Question: Can CSS be used to make a left and right edges of a content container look like this image? I have been trying to figure out a way to do this without using an image, if that is possible.

Here is jsFiddle that I have been working on. The CSS for the "top" class never gets applied. The CSS for the "bottom" class seems to work ok though.
<URL>
HTML:
'''
<div class="drop-shadow top bottom">
Content here.
</div>
'''
CSS:
'''
.drop-shadow {
/** Create container. Box-shadow here is to color the inside of the container **/
position:relative;
width:50%;
background: none repeat scroll 0 0 #FFFFFF;
box-shadow: 0 1px 4px rgba(0, 0, 0, 0.3), 0 0 40px rgba(0, 0, 0, 0.1) inset;
padding:3em;
margin: 2em 20px 4em;
text-align:center
}
.top:before,
.top:after {
/** Generate pseudo-elements ('before' and 'after') and push them behind the container box. Position pseudo-elements ('before', and 'after') and give them dimensions **/
content:"";
position:absolute;
z-index:-1;
top:20px;
left:0;
width:40%;
height:1em;
max-width:150px;
-webkit-box-shadow:0 15px 10px rgba(0, 0, 0, 0.7);
-moz-box-shadow:0 15px 10px rgba(0, 0, 0, 0.7);
box-shadow:0 15px 10px rgba(0, 0, 0, 0.7);
-webkit-transform:rotate(70deg);
-moz-transform:rotate(70deg);
-o-transform:rotate(70deg);
transform:rotate(70deg);
}
.top:after{
/**One of the pseudo-elements then needs to be positioned on the other side of the element and rotated in the opposite direction. This is easily done by overriding only the properties that need to differ **/
right:0;
left:auto;
-webkit-transform:rotate(-70deg);
-moz-transform:rotate(-70deg);
-o-transform:rotate(-70deg);
transform:rotate(-70deg);
}
.bottom:before,
.bottom:after {
/** Generate pseudo-elements ('before' and 'after') and push them behind the container box. Position pseudo-elements ('before', and 'after') and give them dimensions **/
content:"";
position:absolute;
z-index:-2;
top:90px;
left:0;
width:10%;
max-width:150px;
-webkit-box-shadow:0 15px 10px rgba(0, 0, 0, 0.7);
-moz-box-shadow:0 15px 10px rgba(0, 0, 0, 0.7);
box-shadow:0 15px 10px rgba(0, 0, 0, 0.7);
-webkit-transform:rotate(99deg);
-moz-transform:rotate(99deg);
-o-transform:rotate(99deg);
transform:rotate(99deg);
}
.bottom:after{
/**One of the pseudo-elements then needs to be positioned on the other side of the element and rotated in the opposite direction. This is easily done by overriding only the properties that need to differ **/
right:0;
left:auto;
-webkit-transform:rotate(-99deg);
-moz-transform:rotate(-99deg);
-o-transform:rotate(-99deg);
transform:rotate(-99deg);
}
'''
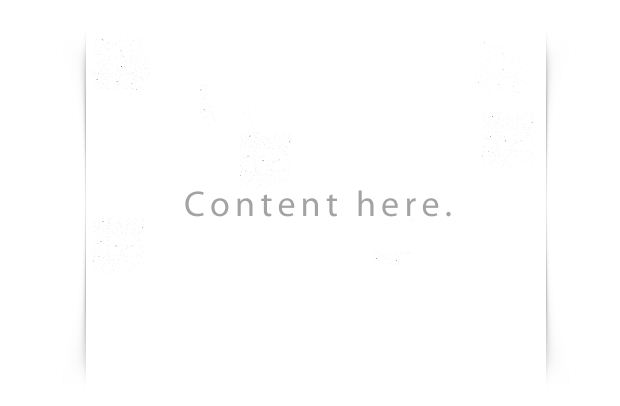
Answer: You can use '::before' and '::after' pseudo elements to achieve the effect, see <URL>.
Example: (<URL>
'''
<div id="box">
<h1>css-3-box-shadow</h1>
<p>some text</p>
</div>
'''
'''
#box:before, #box:after {
background: none repeat scroll 0 0 rgba(0, 0, 0, 0.7);
bottom: 15px;
box-shadow: 0 15px 10px rgba(0, 0, 0, 0.7);
content: "";
left: 10px;
max-width: 300px;
position: absolute;
top: 80%;
transform: rotate(-3deg);
width: 50%;
z-index: -1;
}
#box:after {
left: auto;
right: 10px;
transform: rotate(3deg);
}
#box {
background: none repeat scroll 0 0 #DDDDDD;
border-radius: 4px 4px 4px 4px;
color: rgba(0, 0, 0, 0.8);
line-height: 1.5;
margin: 60px auto;
padding: 2em 1.5em;
position: relative;
text-shadow: 0 1px 0 #FFFFFF;
width: 60%;
}
'''